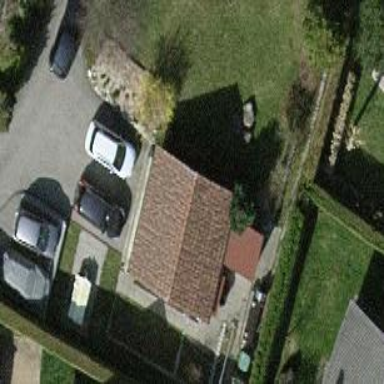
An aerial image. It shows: Garage building.